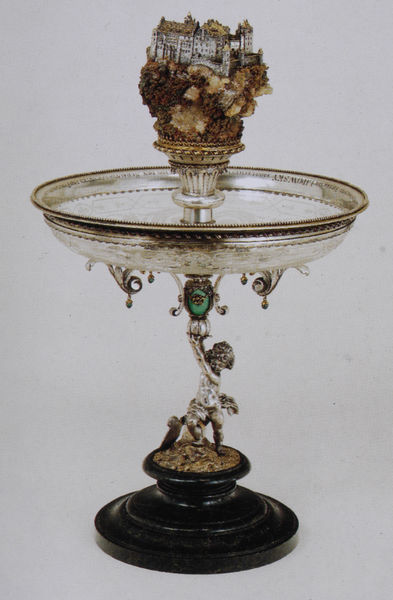
Titel: Tafelaufsatz mit dem Modell der Burg Trausnitz ob Landshut
Künstler: Karl Blum
Standort: München
Institution: Bayerisches Nationalmuseum
Schlagwörter: berg, felsen, fuß, wasser, weiß, grün, ocker, stadt, frisur, glas, haar, licht, marmor, orange, profil, schmuck, schwarz, säule, türkis, gebäude, haus, schloss, beige, ornament, architektur, arm, barock, halten, schale, schüssel, silber, sockel, stein, häuser, figur, gold, kind, locken, perle, perlen, rokoko, brunnen, rund, turm, engel, putte, putto, skulptur, vase, modell, rand, material, dekor, ornamente, verzierung, bronze, plastik, foto, fotografie, photographie, gefäß, burg, festung, jugenstil, kapitell, photo, kunstgewerbe, atlant, handwerk, kristall, farbfoto, manierismus, edelstein, halter, koralle, kunstkammer, basis, gefasst, pokal, empire, angewandte kunst, burggraben, chrom, etagere, figürlich, gegenstand, gehänge, goldschmiedekunst, klunker, kristallglas, kunsthandwerk, kusthandwerk, malachit, manierusmus, miniatur, nodus, objekt, opal, prunkgefäss, punziert, pute, puto, schaft, schattenlos, schatzkunst, schutzgraben, schwaez, silberschmied, solber, stemmen, tafelaufsatz, trinkschale, träger, verspielt